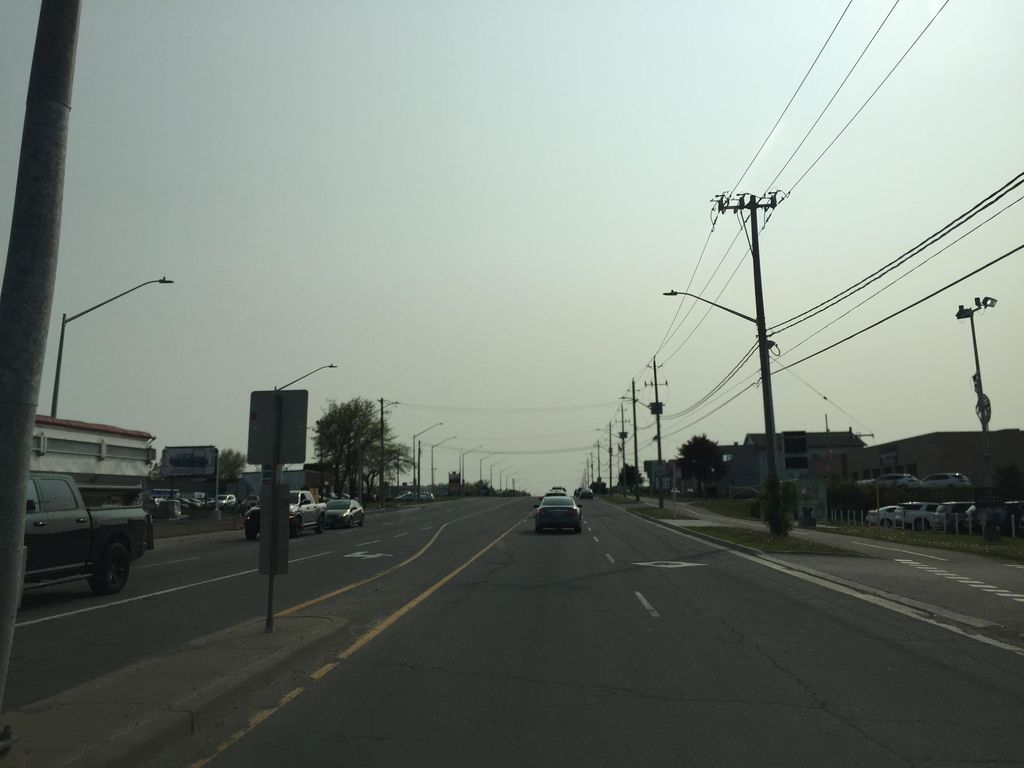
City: kitchener-waterloo